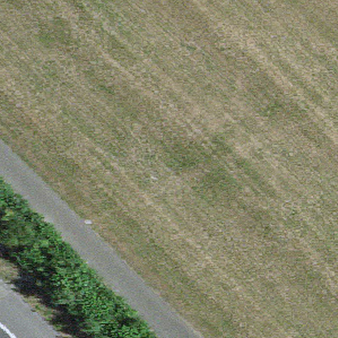
Label: other